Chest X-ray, PA view. Patient: 47 years old, sex M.
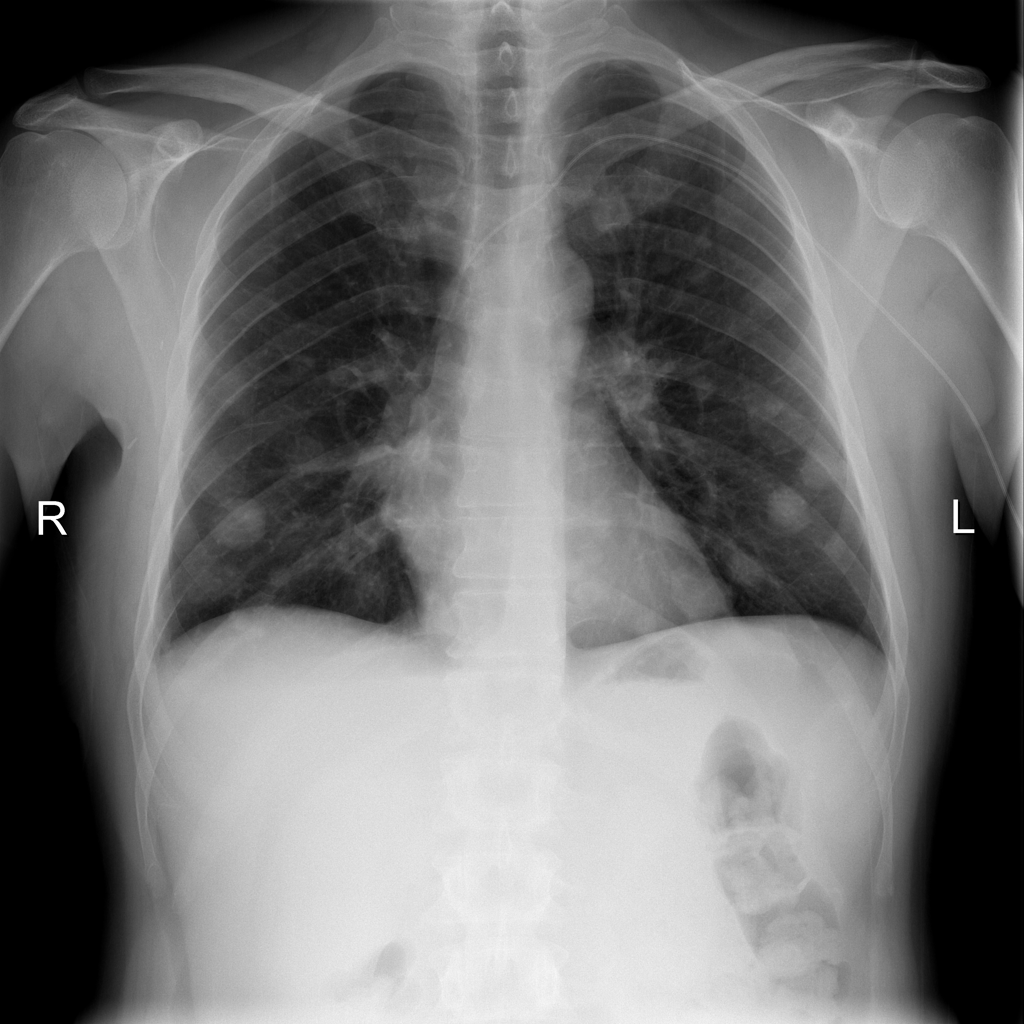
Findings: Effusion, Mass